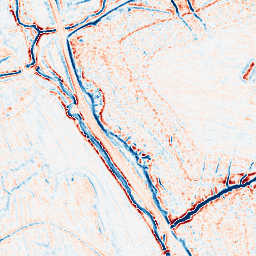
Category: edge_preserving
Decomposition family: bilateral
Decomposition parameters: d: 9
sigma_color: 25
sigma_space: 75
Upsampling method: sinc_blackman
Upsampling parameters: scale: 2
kernel_size: 16
Upsampling scale: 2